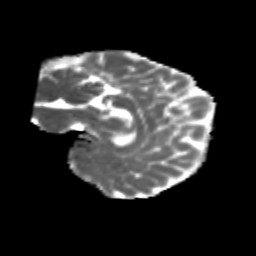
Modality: MD
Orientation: sagittal
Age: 18
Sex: female
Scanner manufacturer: siemens
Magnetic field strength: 3 T
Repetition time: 1.8 s
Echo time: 0.07 s